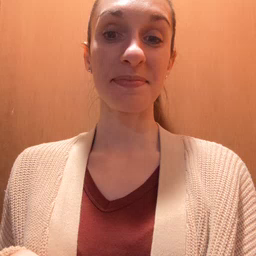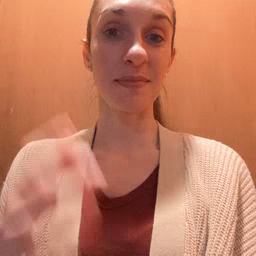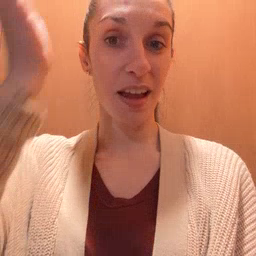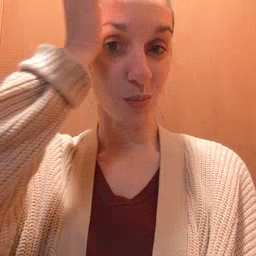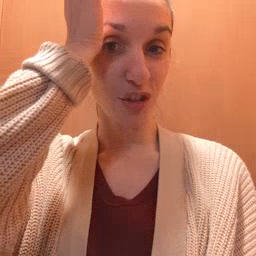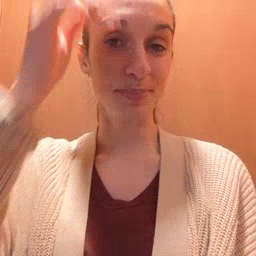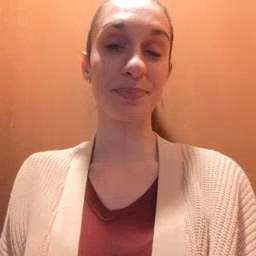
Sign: garbage